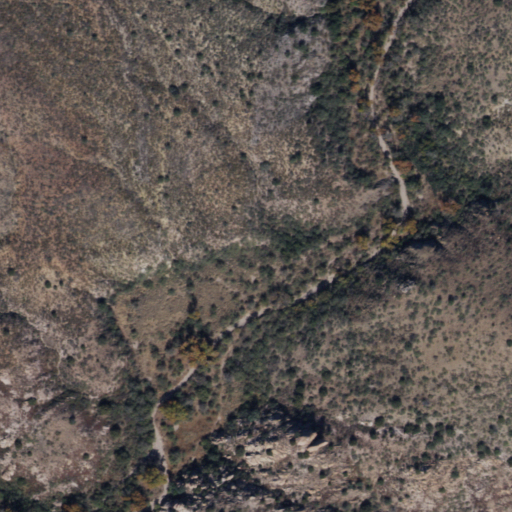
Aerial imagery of valley in Arizona named Baker Canyon containing shrub, evergreen forest, and woody wetlands